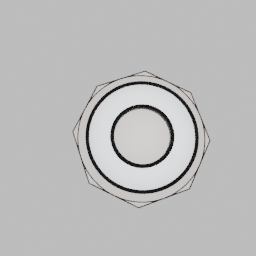
Label: lighting